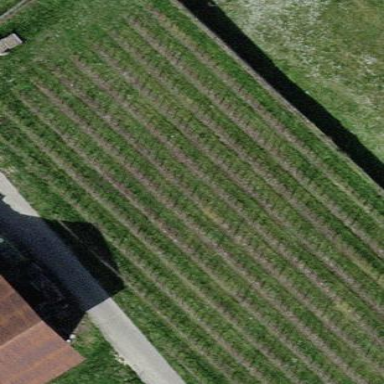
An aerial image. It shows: Vineyard.